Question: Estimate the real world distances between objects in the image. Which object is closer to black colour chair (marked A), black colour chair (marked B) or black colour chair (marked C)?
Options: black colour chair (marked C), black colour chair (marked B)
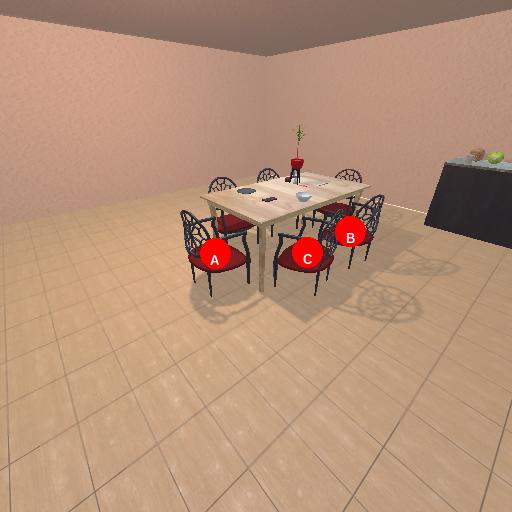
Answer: black colour chair (marked C)